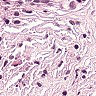
Metastatic tissue present: no